Chest X-ray:
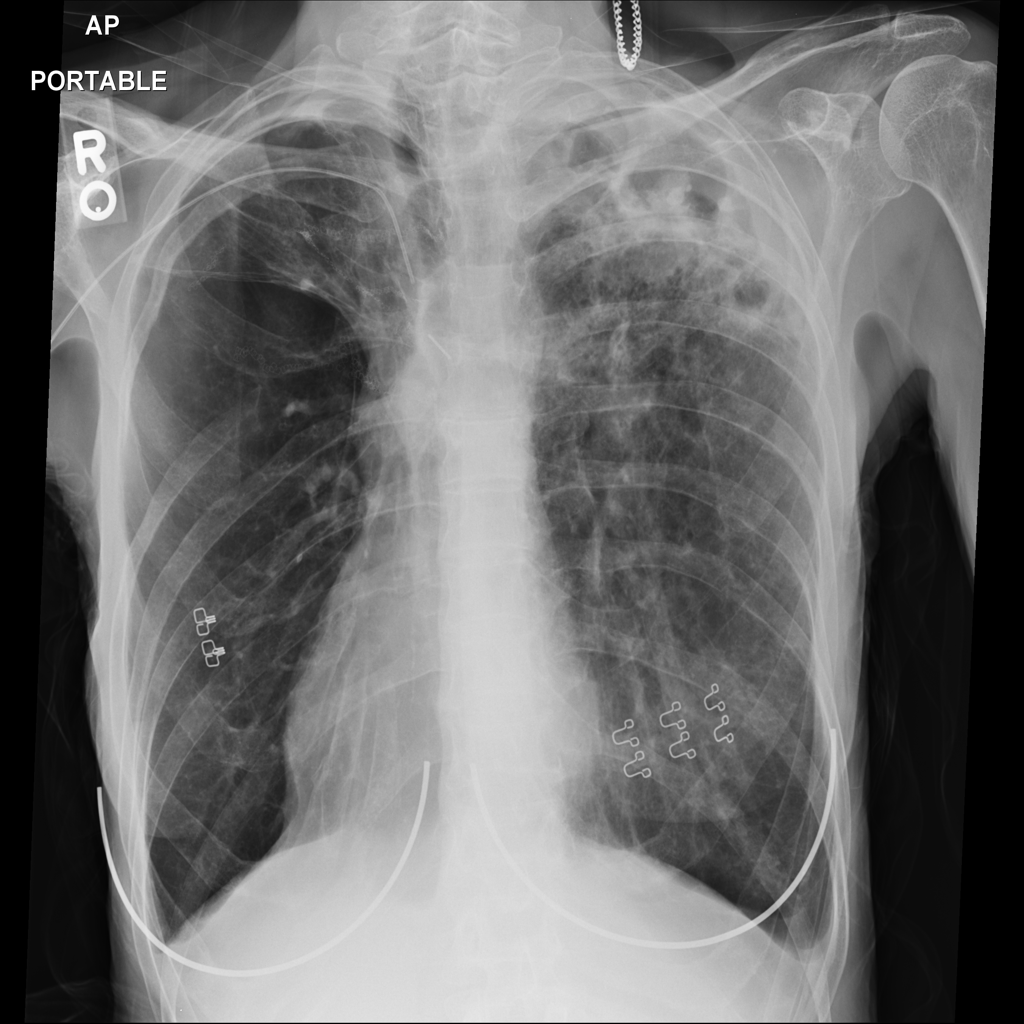
Findings: Consolidation, Fibrosis, Fracture, Pleural Thickening, Emphysema
No abnormal finding: no